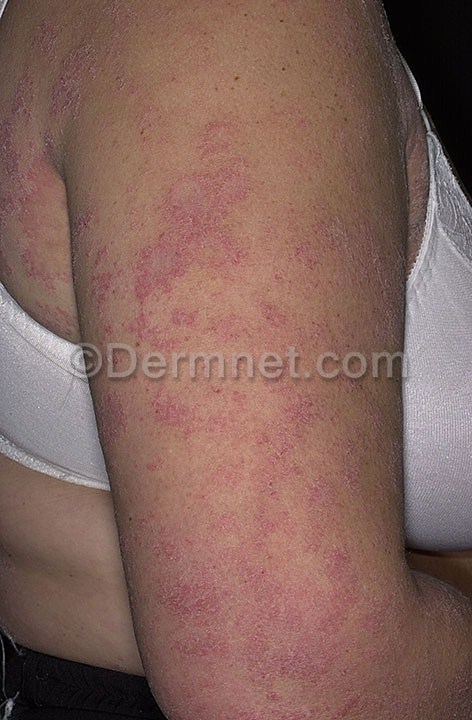
Disease: Eczema Photos